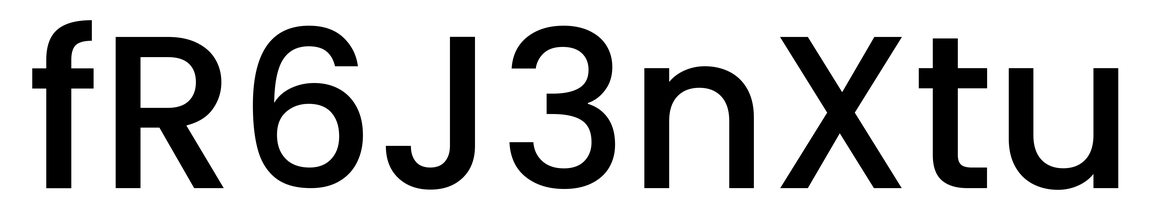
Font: Poppins-Medium